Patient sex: F
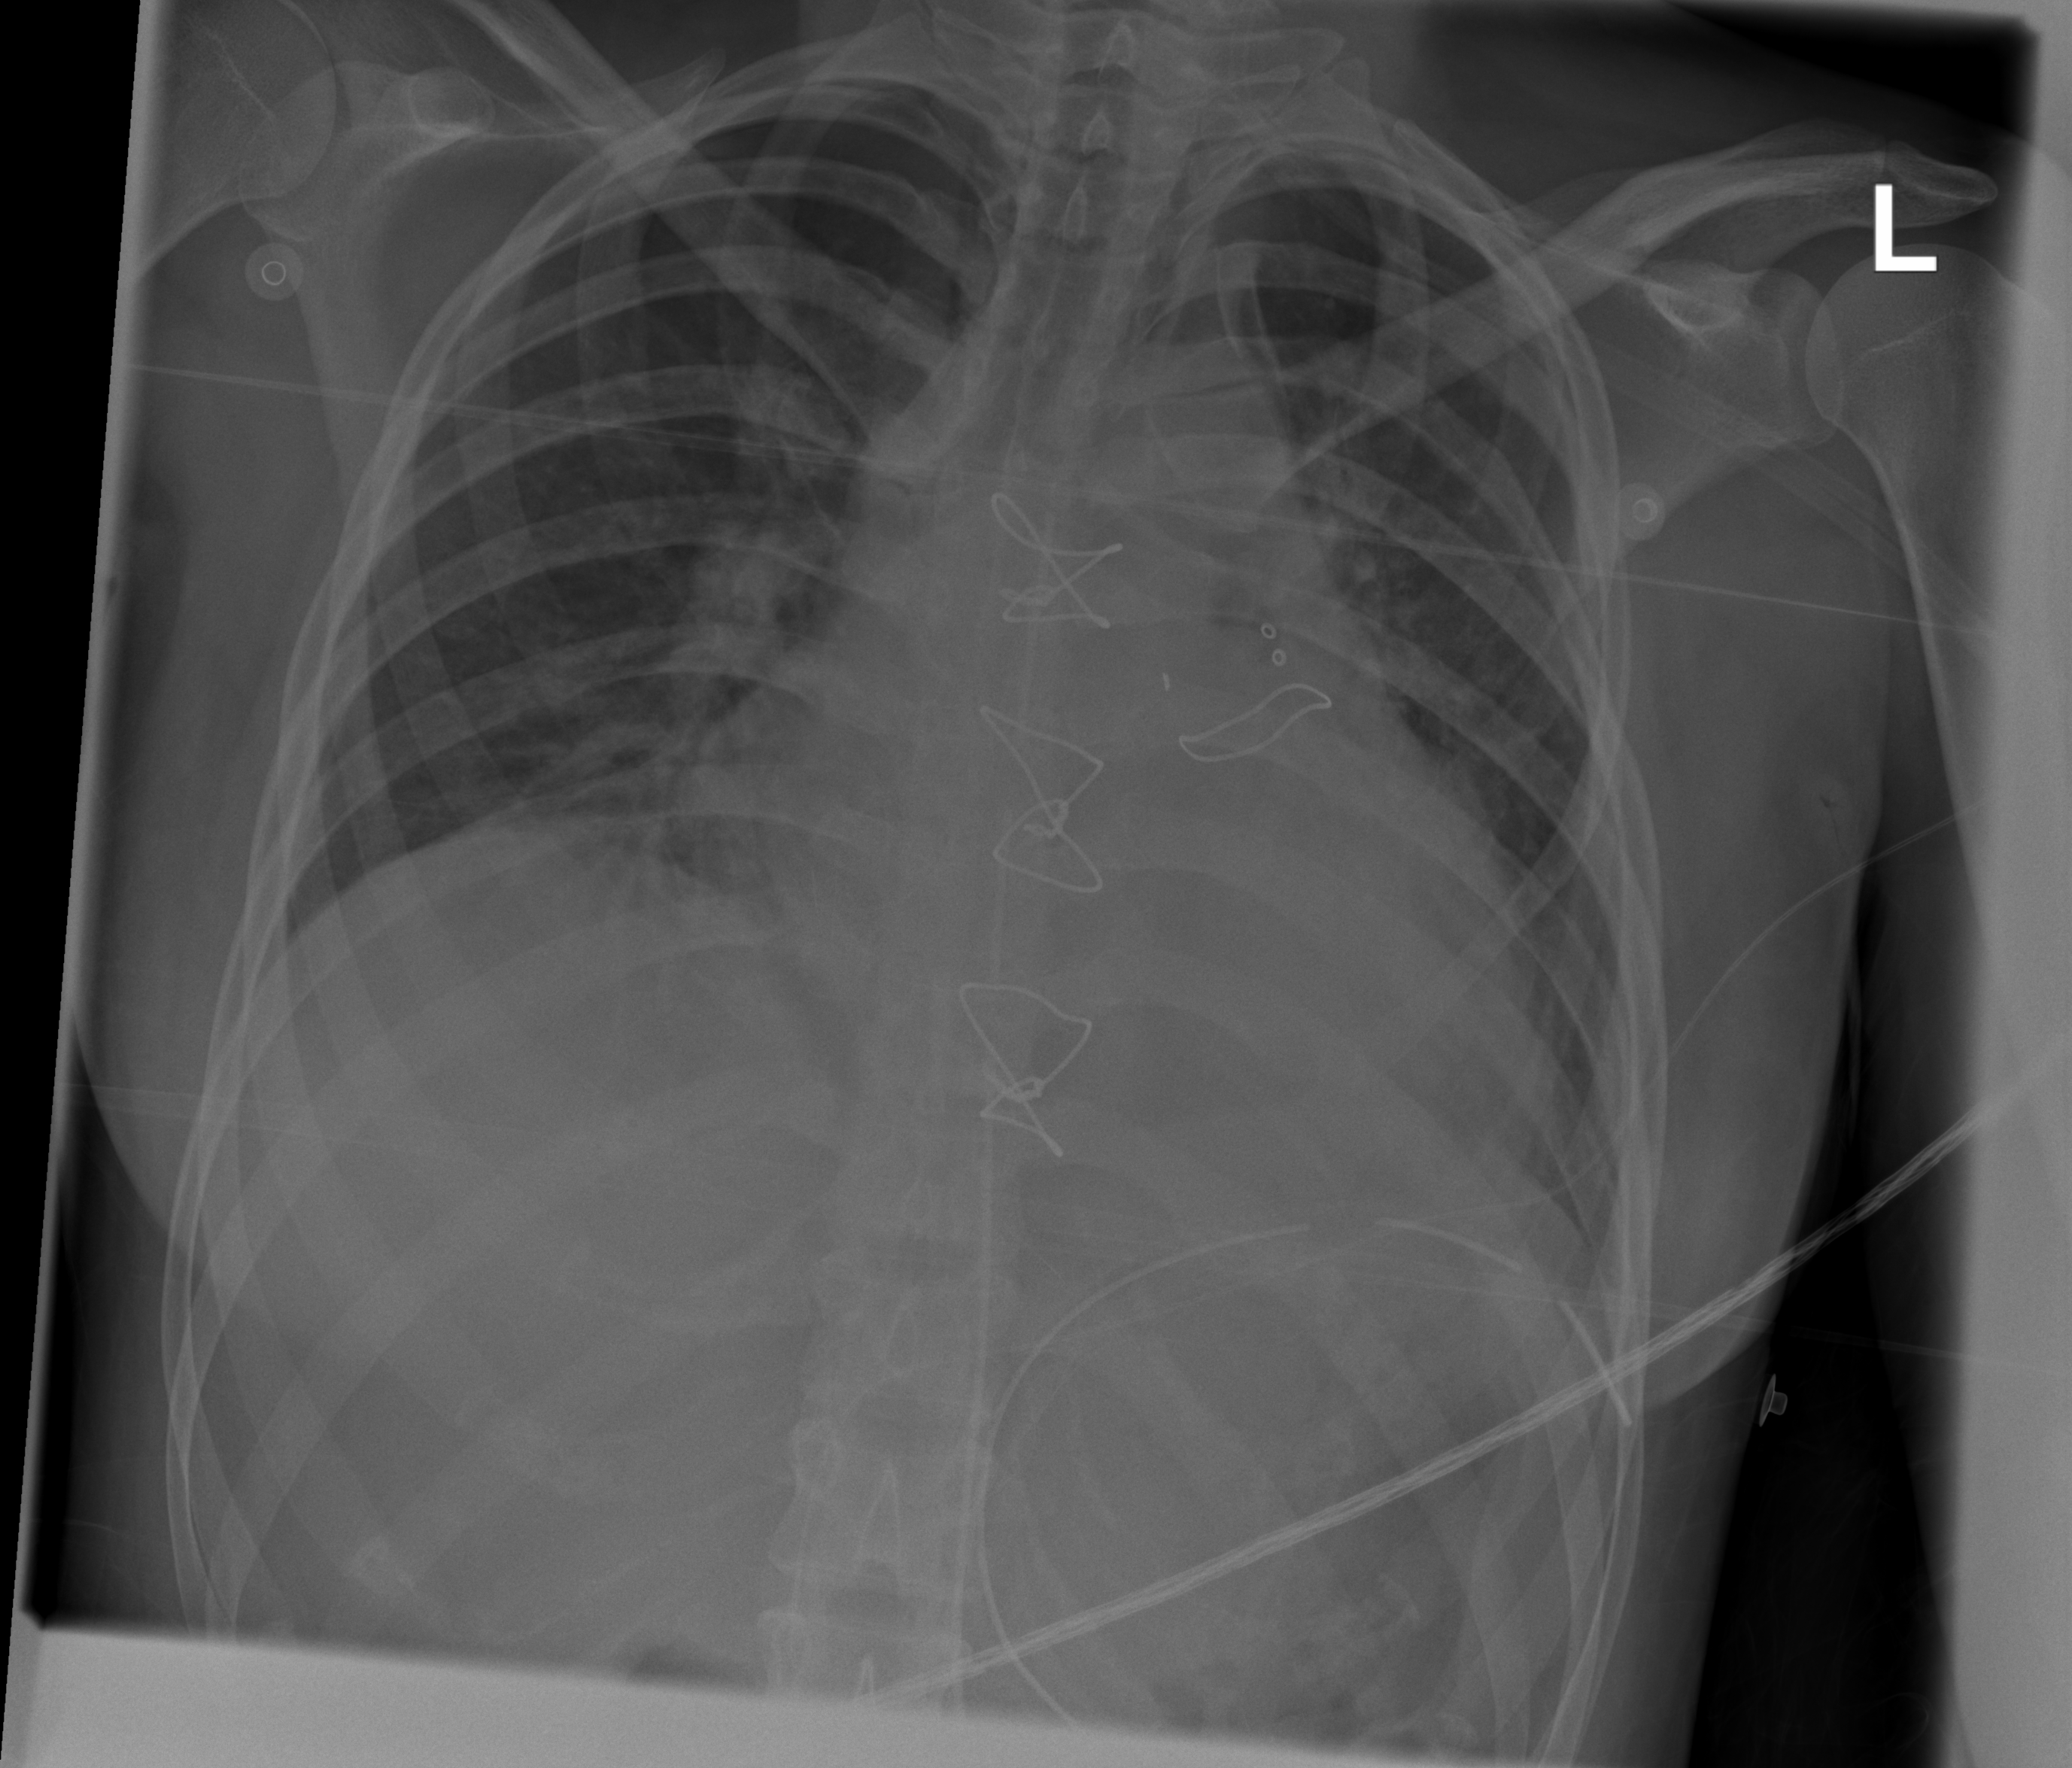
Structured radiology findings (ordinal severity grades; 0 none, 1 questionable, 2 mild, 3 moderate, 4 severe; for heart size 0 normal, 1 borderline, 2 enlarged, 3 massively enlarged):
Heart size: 3
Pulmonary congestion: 0
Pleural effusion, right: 0
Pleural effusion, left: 1
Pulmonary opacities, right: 0
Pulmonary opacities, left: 0
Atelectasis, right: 2
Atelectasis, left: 2